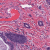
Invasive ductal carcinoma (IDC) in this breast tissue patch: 1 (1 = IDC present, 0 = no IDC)